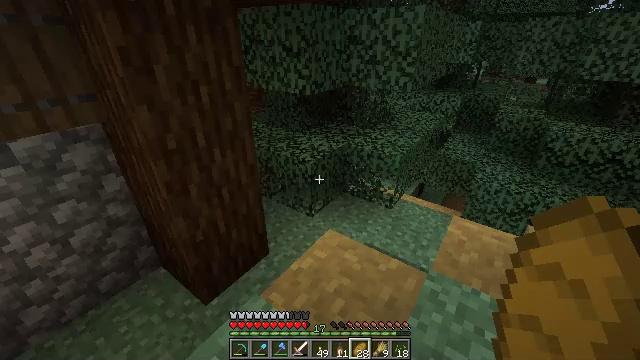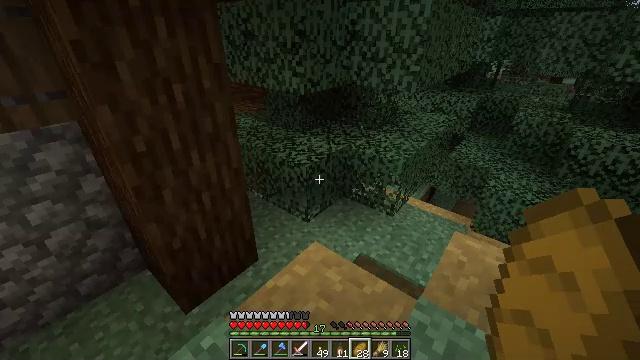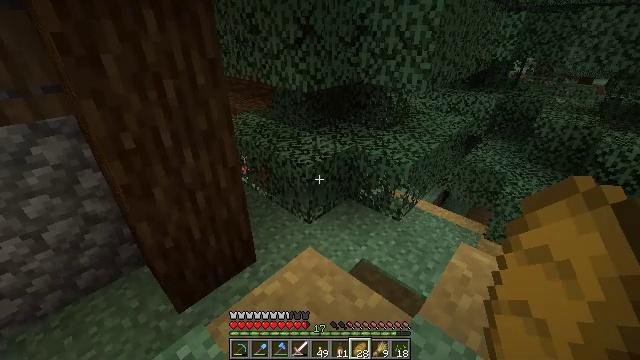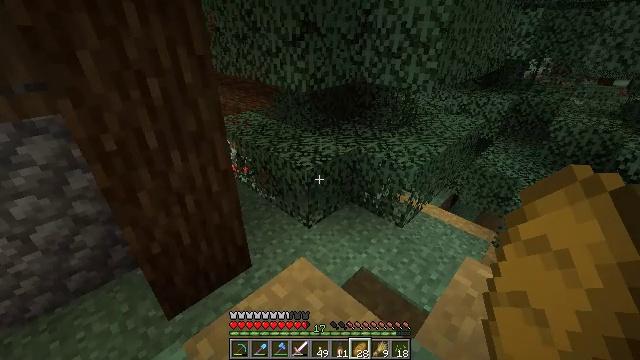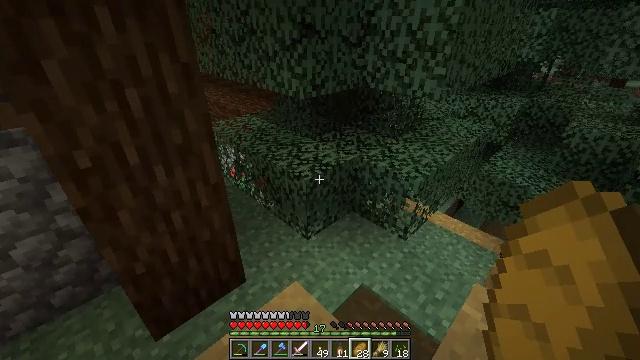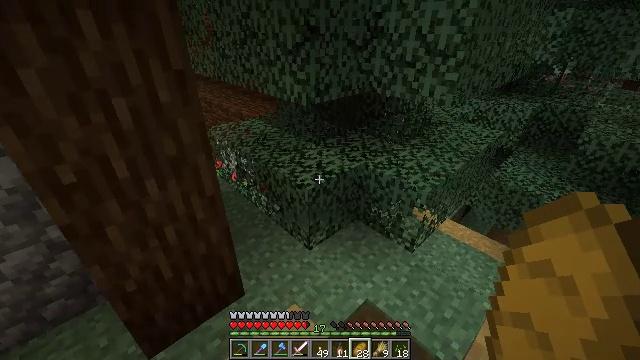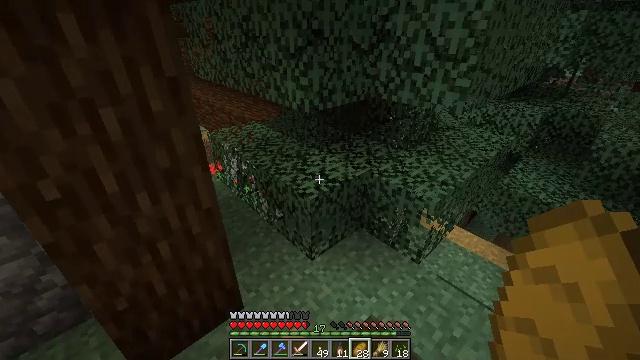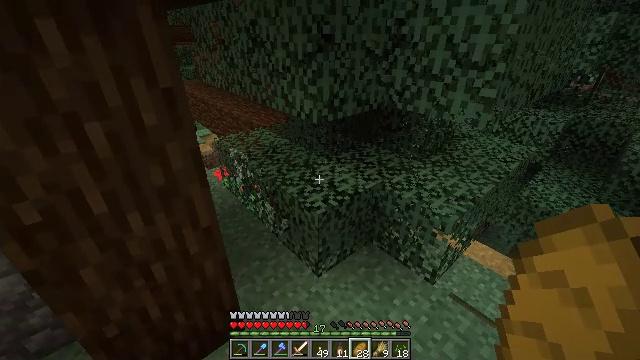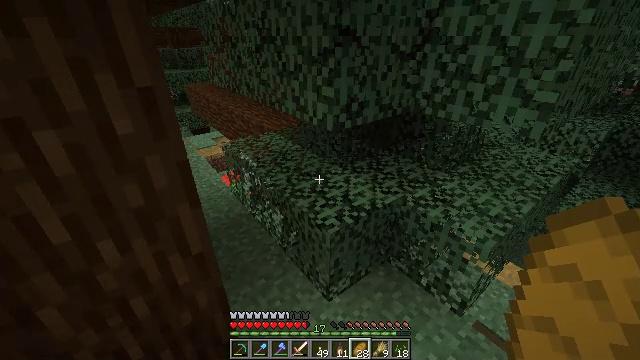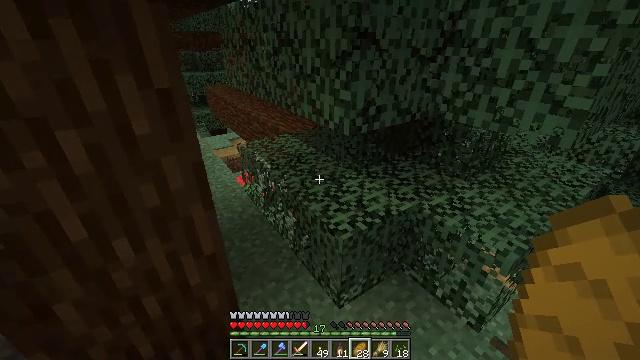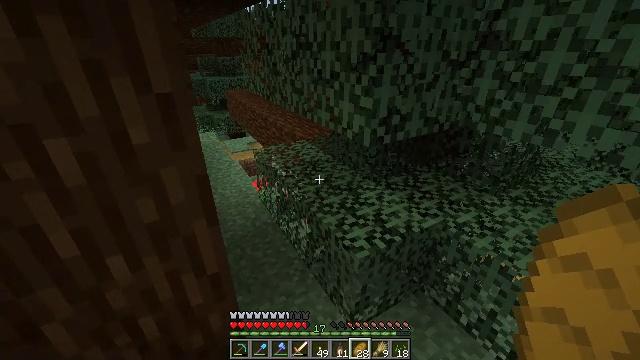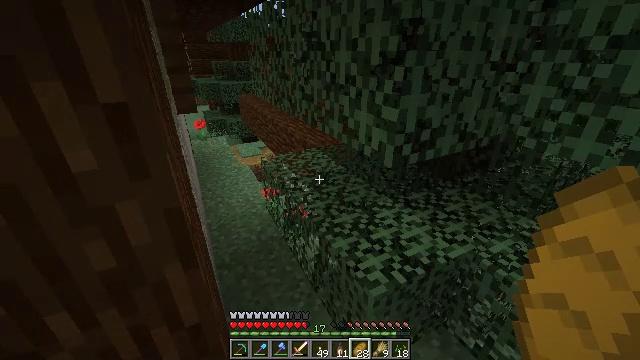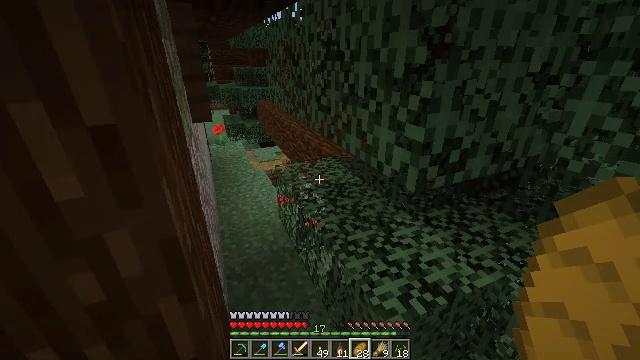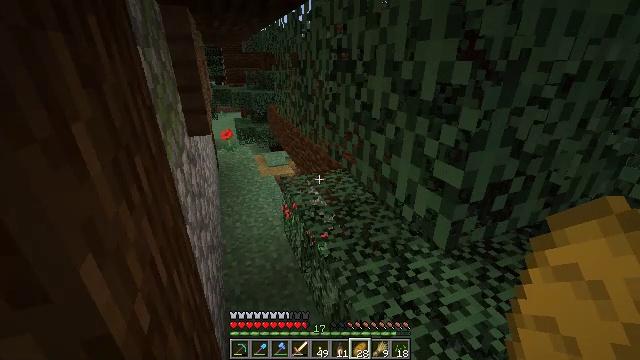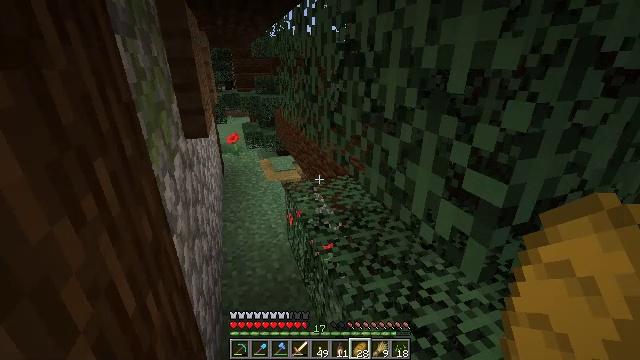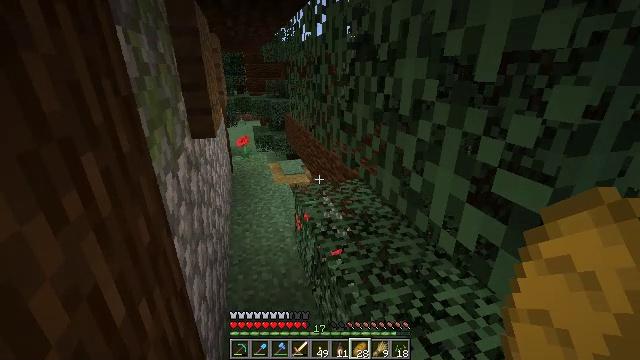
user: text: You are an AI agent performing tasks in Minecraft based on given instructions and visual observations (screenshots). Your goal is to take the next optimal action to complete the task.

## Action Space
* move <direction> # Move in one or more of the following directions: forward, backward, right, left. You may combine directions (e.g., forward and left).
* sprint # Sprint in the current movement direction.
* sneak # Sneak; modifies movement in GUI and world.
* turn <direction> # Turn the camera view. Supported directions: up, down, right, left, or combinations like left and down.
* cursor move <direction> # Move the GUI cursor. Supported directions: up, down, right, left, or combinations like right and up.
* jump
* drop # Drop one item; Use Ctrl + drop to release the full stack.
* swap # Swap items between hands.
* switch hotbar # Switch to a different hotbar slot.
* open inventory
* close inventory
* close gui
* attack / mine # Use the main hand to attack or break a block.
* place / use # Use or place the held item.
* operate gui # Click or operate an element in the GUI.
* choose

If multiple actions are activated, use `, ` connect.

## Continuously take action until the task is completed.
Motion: motion action
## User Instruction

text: Mine the pumpkin from the ground.
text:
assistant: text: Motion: move forward and move right, turn left
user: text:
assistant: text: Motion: move forward and move right, turn left
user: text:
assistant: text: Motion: move forward, turn left
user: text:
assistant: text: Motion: move forward, turn left
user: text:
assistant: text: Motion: move forward, turn left
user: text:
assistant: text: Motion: move forward
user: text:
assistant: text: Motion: move forward, turn left
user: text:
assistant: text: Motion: move forward, turn left
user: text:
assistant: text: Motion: move forward, turn left
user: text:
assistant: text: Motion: move forward, turn left
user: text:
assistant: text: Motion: move forward, turn left
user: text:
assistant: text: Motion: move forward, turn left and up
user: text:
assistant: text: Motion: move forward, turn left
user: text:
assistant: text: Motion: move forward, turn left and up
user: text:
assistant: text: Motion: move forward, turn left
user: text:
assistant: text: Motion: move forward, turn left
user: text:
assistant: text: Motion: move forward, turn left and up
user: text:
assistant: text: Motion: move forward
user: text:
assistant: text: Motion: move forward
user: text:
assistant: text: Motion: move forward
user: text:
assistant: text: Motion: move forward
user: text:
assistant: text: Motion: move forward
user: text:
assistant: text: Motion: move forward, turn left
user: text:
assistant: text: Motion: move forward
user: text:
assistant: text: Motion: move forward
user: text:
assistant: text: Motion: move forward
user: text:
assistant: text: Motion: move forward
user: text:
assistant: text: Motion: move forward
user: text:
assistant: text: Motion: move forward, turn left
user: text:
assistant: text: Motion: move forward, turn left